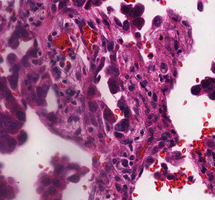
Tumor epithelial tissue: yes
Tumor-associated stroma tissue: yes
Normal tissue: no